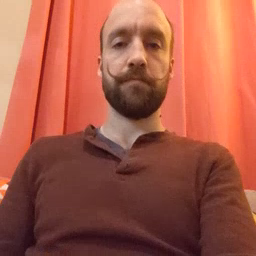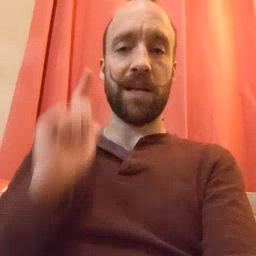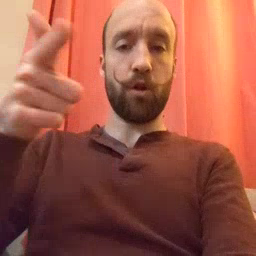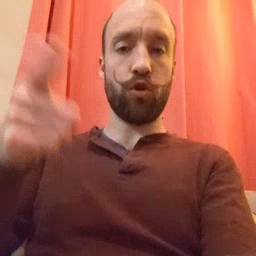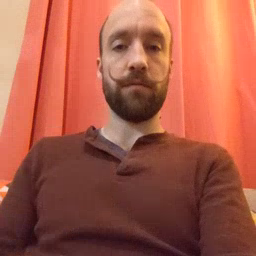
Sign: later